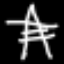
Label: The Eiffel Tower